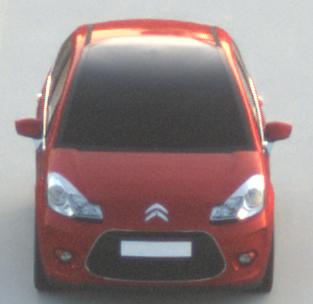
Make: Citroen
Model: C3 1.1
Detailed model: C3 (II)
Model produced from: 2010/01
Model produced until: 2012/03
Doors: 5
Color: red
Road condition: dry road
Daytime: sunrise or sunset
Contrast: low contrast